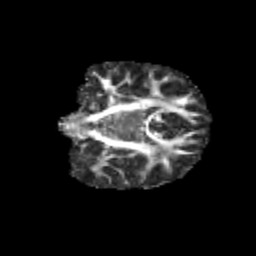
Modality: FA
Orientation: coronal
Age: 10
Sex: female
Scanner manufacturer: siemens
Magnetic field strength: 3 T
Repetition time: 3.8 s
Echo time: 0.07 s